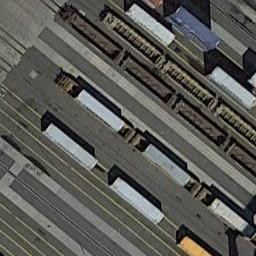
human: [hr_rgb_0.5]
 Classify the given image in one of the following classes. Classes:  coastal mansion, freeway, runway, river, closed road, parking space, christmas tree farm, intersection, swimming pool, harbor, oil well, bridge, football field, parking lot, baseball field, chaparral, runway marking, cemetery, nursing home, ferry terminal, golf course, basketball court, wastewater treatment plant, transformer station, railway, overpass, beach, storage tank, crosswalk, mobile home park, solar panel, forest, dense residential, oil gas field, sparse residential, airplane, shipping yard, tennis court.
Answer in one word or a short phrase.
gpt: shipping yard